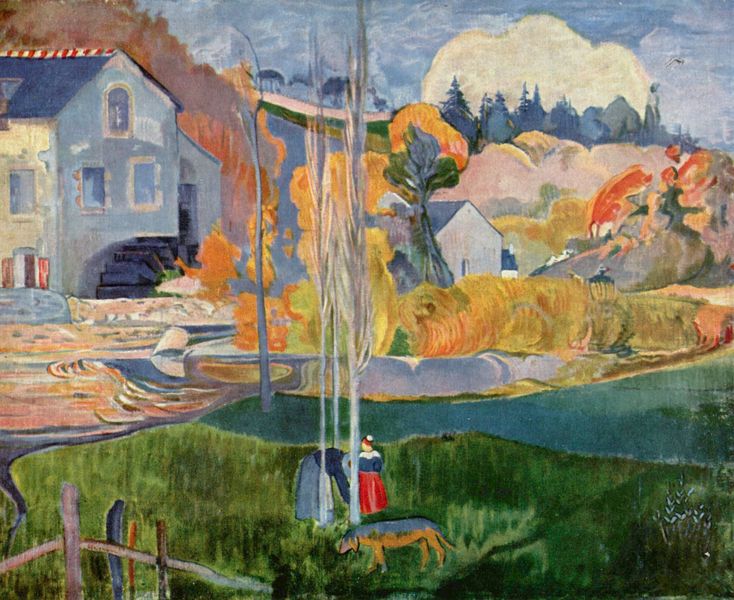
Titel: Die David-Mühle in Pont-Aven
Künstler: Paul Gauguin
Standort: Paris
Institution: Musée d'Orsay
Schlagwörter: baum, berg, blau, felsen, gemälde, himmel, mann, schatten, wasser, weiß, wolken, bäume, cezanne, fluss, frauen, gelb, grün, landschaft, menschen, mädchen, see, stadt, ufer, bewegung, braun, bunt, fenster, frau, hell, holz, kleid, orange, tür, türkis, dach, gebäude, gras, haus, hund, rasen, rot, tier, weg, wiese, wolke, zaun, beige, expressionismus, rock, symbolismus, hemd, mütze, wand, bluse, faru, stehen, stein, steine, bach, häuser, kalt, mühle, natur, pappel, pappeln, schilf, spiegelung, büsche, gewässer, hütte, sträucher, land, kind, personen, rosa, wald, hellblau, schürze, farbig, schiff, zwei, mast, warm, berge, farben, gebirge, dächer, farbe, hellgrün, violett, kahl, herbst, hütten, winter, van gogh, rand, figuren, rad, fliessen, tannen, bretagne, treppe, treppen, wasse, frühling, gauguin, geld, wälder, klassische moderne, blua, moor, gebückt, schäfer, mühlrad, wasserrad, bäuem, treppenaufgang, himmer, wassermühle, sthen, gluss, müllerin, wplke